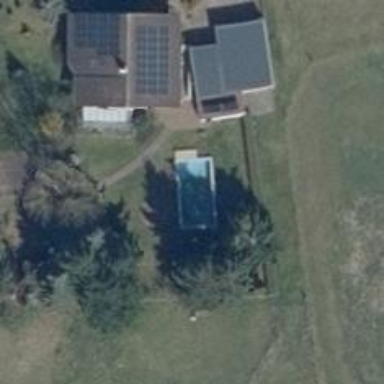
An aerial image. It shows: Swimming pool located in leisure land.